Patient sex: F
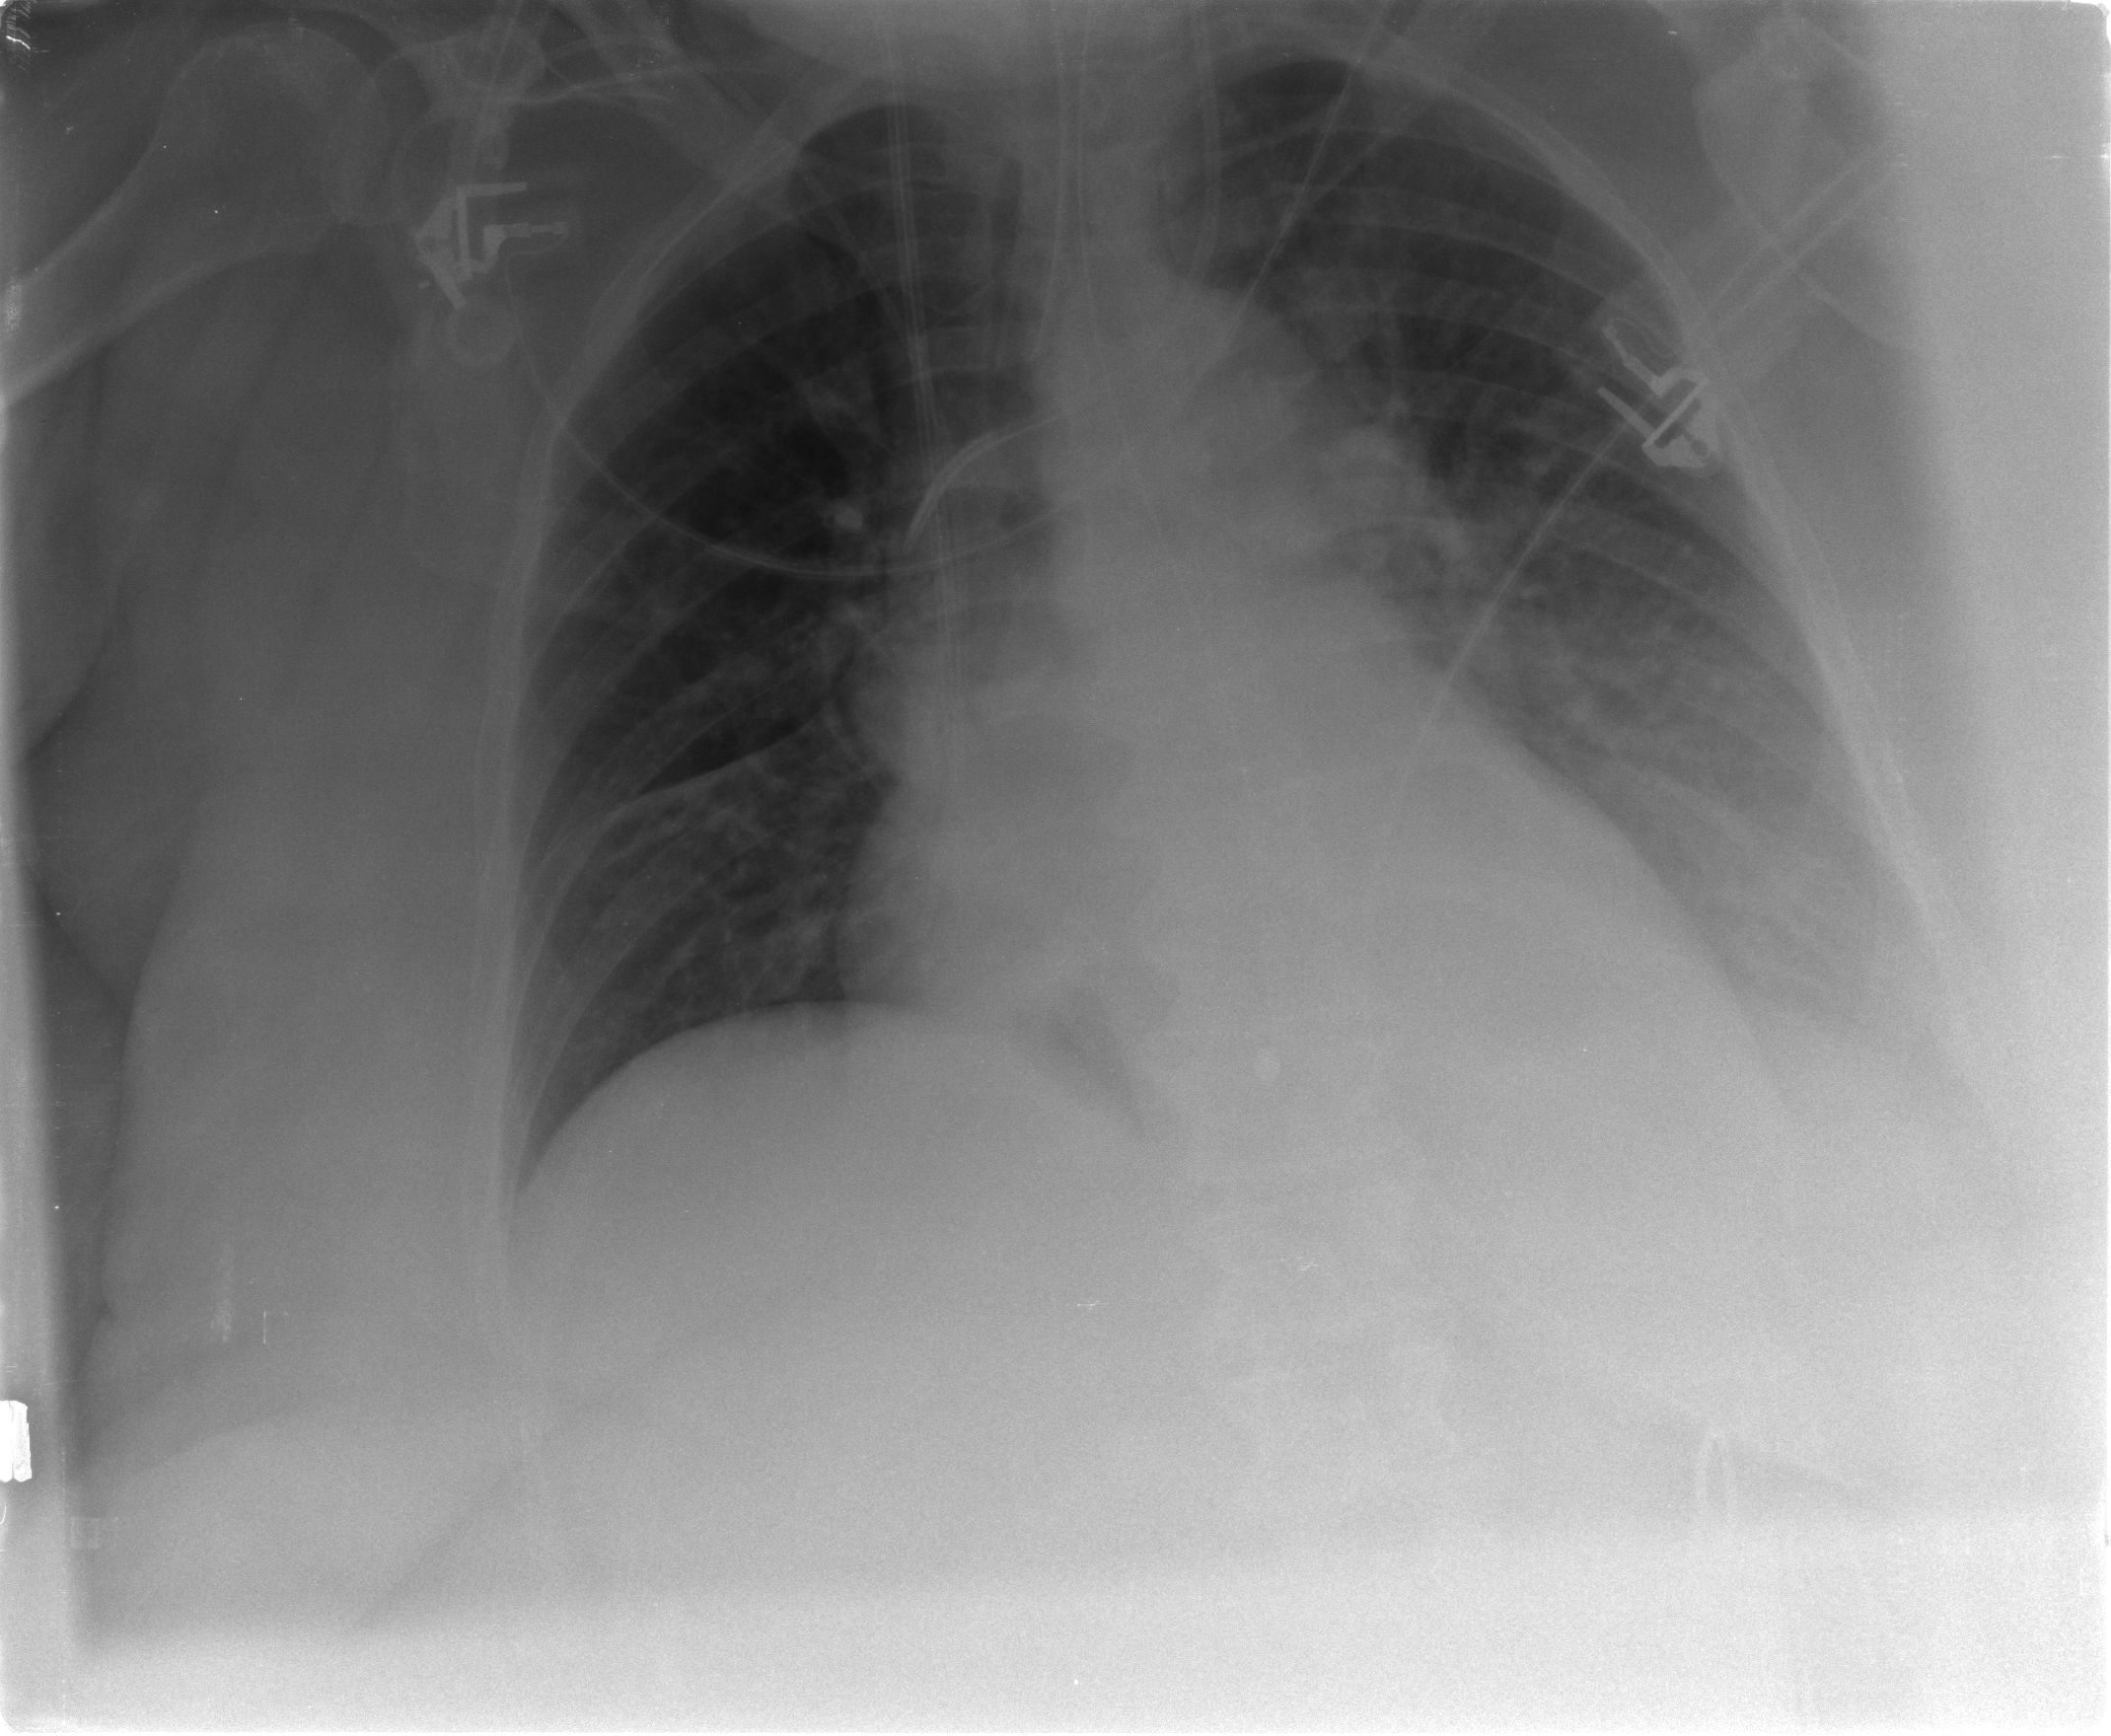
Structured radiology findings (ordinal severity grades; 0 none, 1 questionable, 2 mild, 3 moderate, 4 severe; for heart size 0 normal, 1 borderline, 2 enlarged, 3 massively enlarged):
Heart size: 2
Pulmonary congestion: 2
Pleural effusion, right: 0
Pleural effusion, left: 2
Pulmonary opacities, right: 0
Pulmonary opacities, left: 0
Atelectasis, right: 0
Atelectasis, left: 2